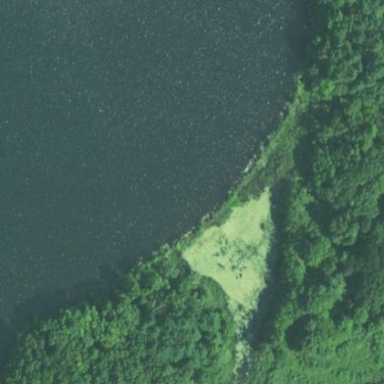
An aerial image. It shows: Reservoir of natural water.